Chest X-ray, PA view. Patient: 65 years old, sex F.
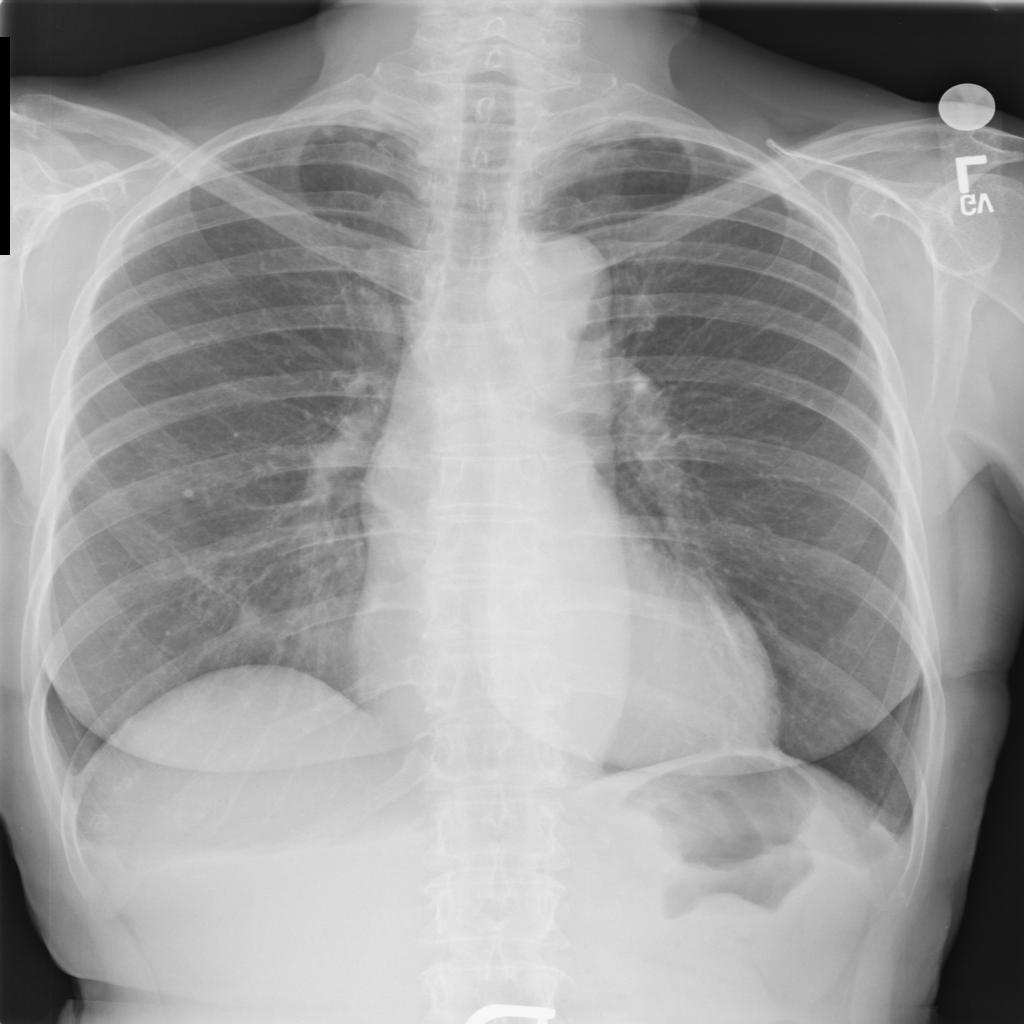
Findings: Pleural_Thickening